Question: I have a page that displays information from my database. I need the user to be able to click the "details" link to view more information pertaining to the record, or click an input box ("check" column), then submit, which will update the status of the record. To achieve this I need to get the id from the "id" column.
this is what the page looks like:

and this is the code that creates it:
'''
$.ajax({
type: "POST",
url: "lib/req.reqinfo.php",
async: false,
data: {},
success: function(response){
// alert(response);
var responseArray = response.split(',');
for(var x=0;x<responseArray.length;x++){
id = responseArray[x]; x++;
dateadded = responseArray[x]; x++;
needby = responseArray[x]; x++;
addedby = responseArray[x]; x++;
unit = responseArray[x]; x++;
appr = responseArray[x];
$("#dbinfo").append('<br /><div class="row"><div id="idrow'+x+'" class="onecol bg">'+id+'</div><div class="twocol bg">'+dateadded+'</div><div class="twocol bg">'+needby+'</div><div class="twocol bg">'+addedby+'</div><div class="twocol bg">'+unit+'</div><div class="onecol bg">'+appr+'</div><div class="onecol bg"><label id="detaillink" class="link"><a href="#">details</a></label></div><div class="onecol bg last">'+check+'</div></div>');
}
'''
I can't seem to find a solution to point to that particular div to extract the needed information
html:
'''
<div class="container">
<br />
<div id="dbinfo" class="row center">
<div class="onecol bg">ID</div>
<div class="twocol bg">Date Added</div>
<div class="twocol bg">Need By</div>
<div class="twocol bg">Added By</div>
<div class="twocol bg">Unit #</div>
<div class="onecol bg">Appr.</div>
<div class="onecol bg">Details</div>
<div class="onecol bg last">check</div>
<div class="onecol"> &nbsp </div>
</div>
<br />
<div class="row">
<label class="link"><a href="home.php">Home</a></label>
</div>
'''
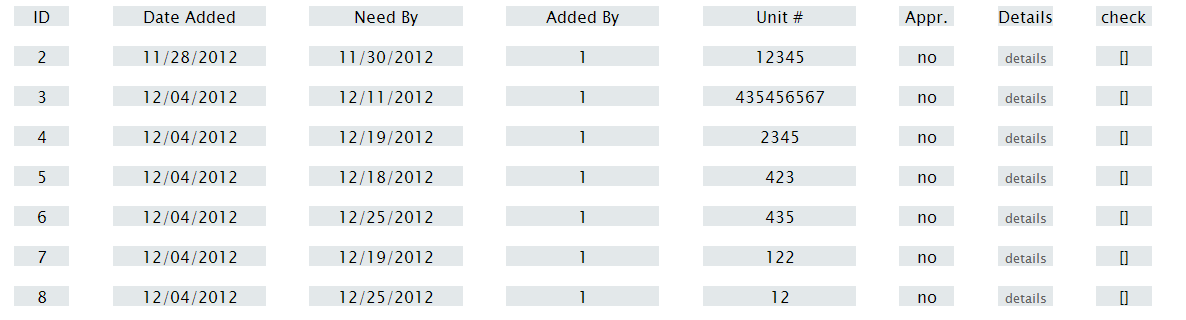
Answer: You can try this approach..
Add the class details to this
'''
<div class="onecol bg details">Details</div>
// Assuming the details cell has a class called details.
$('.details').on('click', function(){
var $row = $(this).closest('div.row');
var id = $row.find('div:eq(0)').attr('id');
// This is the id you are looking for
});
'''
---
'''
.attr('id'); If that div has a id..
.html(); If you are looking for the text inside it
'''